Question: I'm working with an old project of vb. Net., created in 3.5 framework .
There a datetime picker Control.

But, now I have dropped this control again, but I didn't find this. Control with 4.0,
The year, it has Up/Down arrow.
I want to get focused the year selection when I click drop down.
As you can see October 2015
When I select 2015 it shows up down arrow to increase /decrease years.
Help me to figure out, how may I find the event, which selects/focus this year control when control shown.
I am modifying this question clearing more the required functionality.
<URL>
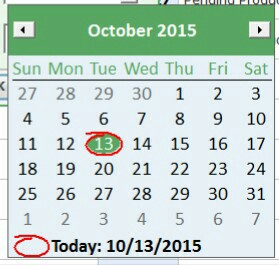
Answer: You should know that behavior of 'DateTimePicker' depends on OS, If you want to select year only, you can do this in designer or code:
- 'Format''DateTimePickerFormat.Custom'- 'CustomFormat''yyyy'- 'ShowUpDown''true'
<URL>
We can simulate click on year part programmatically but it will behave differently on different OS that is not desired.
But here is the main idea that may be useful for such cases.
In this code we move cursor to suitable location an perform a click using code:
'''
[DllImport("user32.dll", CharSet = CharSet.Auto, CallingConvention = CallingConvention.StdCall)]
public static extern void mouse_event(uint dwFlags, uint dx, uint dy, uint cButtons, uint dwExtraInfo);
private const int MOUSEEVENTF_LEFTDOWN = 0x02;
private const int MOUSEEVENTF_LEFTUP = 0x04;
public void PerformClick()
{
uint X = (uint)Cursor.Position.X;
uint Y = (uint)Cursor.Position.Y;
mouse_event(MOUSEEVENTF_LEFTDOWN | MOUSEEVENTF_LEFTUP, X, Y, 0, 0);
}
//Don't forget to attach handler to DropDown event of your 'DatePicker'
private void dateTimePicker1_DropDown(object sender, EventArgs e)
{
//wait to dropdown show
System.Threading.Thread.Sleep(500);
//Calculate the point that you want to click
//Change 125 and 5 to tune the location.
var p = new Point(
this.dateTimePicker1.Location.X + 125,
this.dateTimePicker1.Location.Y + this.dateTimePicker1.Height + 5
);
Cursor.Position = this.PointToScreen(p);
PerformClick();
}
'''
And here is the result on my system:
<URL>